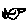
Label: bird